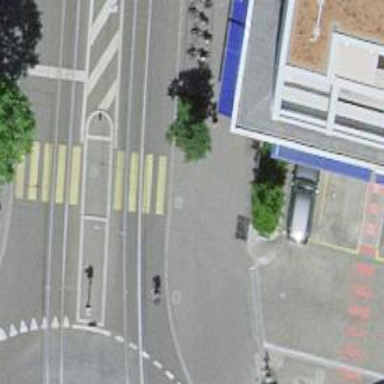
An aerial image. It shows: Kerb serving as barrier.